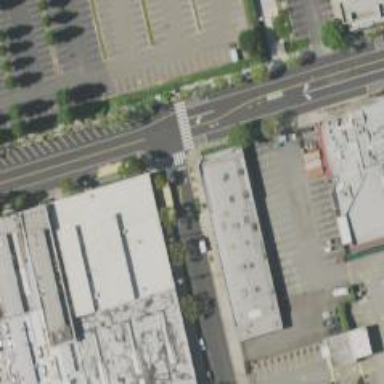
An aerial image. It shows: Footway crossing with uncontrolled zebra markings.